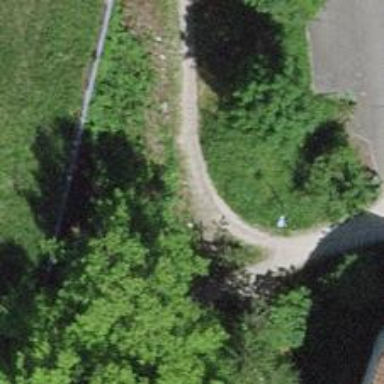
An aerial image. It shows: Dirt path.